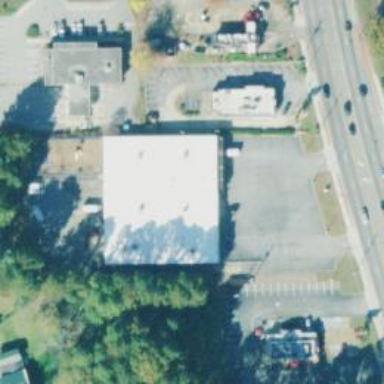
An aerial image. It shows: Retail building.